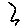
Label: zigzag